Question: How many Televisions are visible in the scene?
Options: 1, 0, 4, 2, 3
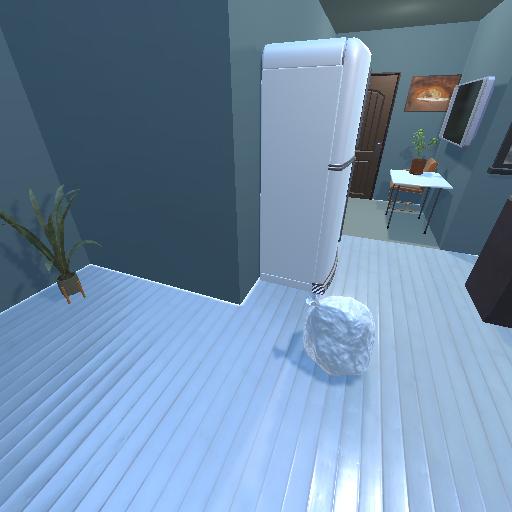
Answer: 1